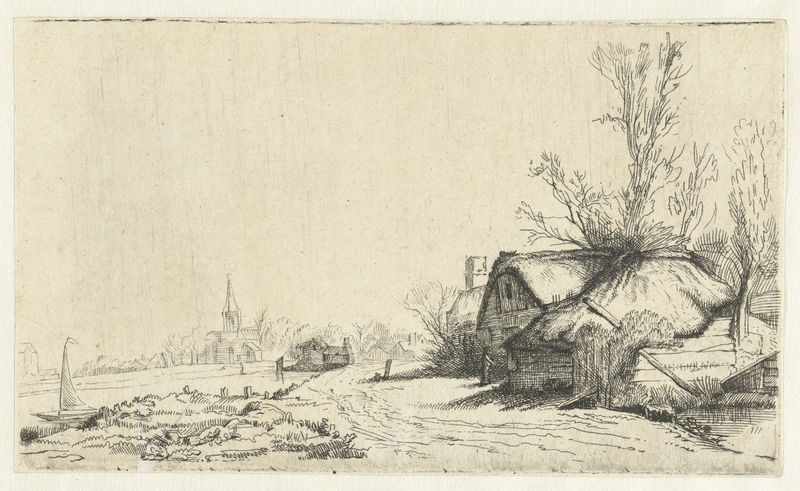
Titel: Boerderijen aan een vaart: een gezicht op Diemen of Ouderkerk aan de Amstel
Künstler: Rembrandt Harmensz. van Rijn
Standort: Amsterdam
Institution: Rijksmuseum
Schlagwörter: baum, wasser, zeichnung, weg, häuser, kirche, boot, segel, ort, dorf, hof, reetdach